Field crop: maize
Growth stage: 2
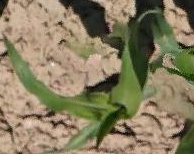
Species: maize